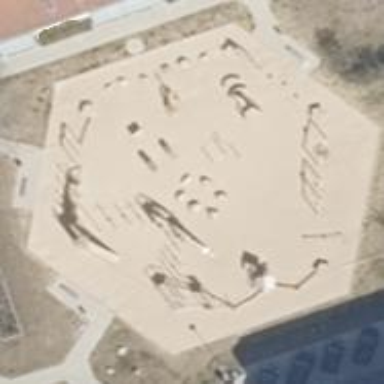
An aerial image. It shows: Playground area for leisure activities on the land.